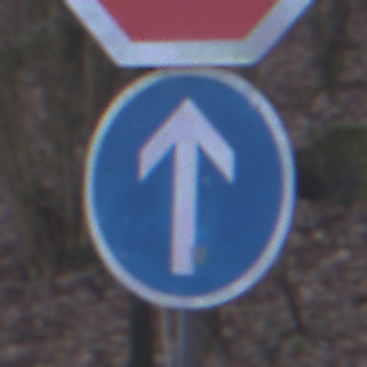
Verkehrszeichen: VorgeschriebeneFahrtrichtungGeradeaus
Zusatzzeichen oben: Stop
Umgebung: Outdoor, Nature
Tageszeit: MorningAfternoon
Wetter: Overcast
Licht: Natural
Jahreszeit: Winter
Kontrast: LowContrast